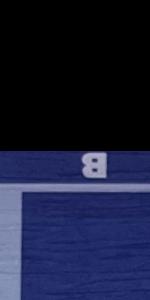
Label: Empty